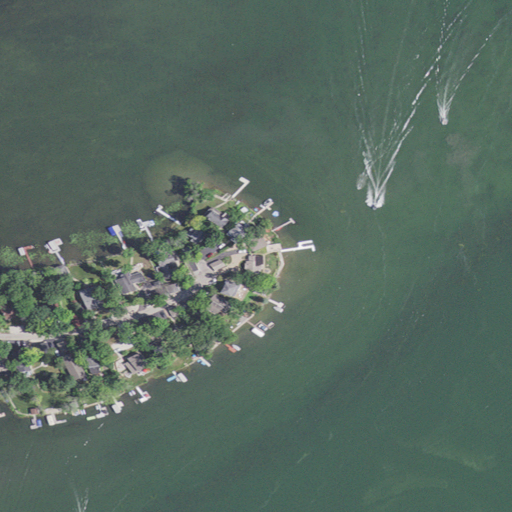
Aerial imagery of cape in Wisconsin named Indian Point containing open water, open development, low intensity development, medium intensity development, high intensity development, deciduous forest, and grassland